Question: Count the number of objects in the diagram.
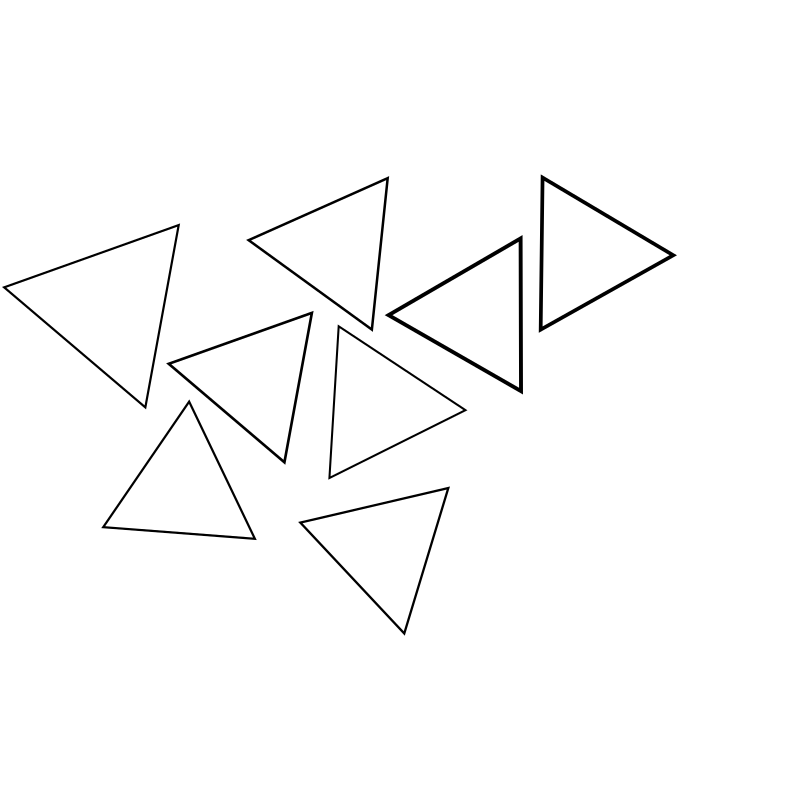
Answer: 8